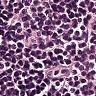
Metastatic tissue present: no